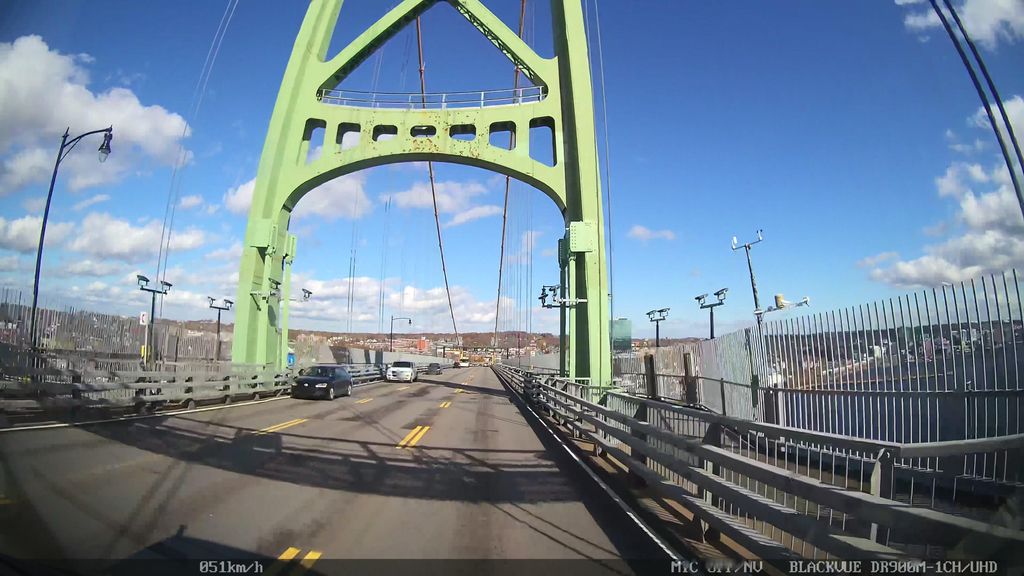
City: halifax